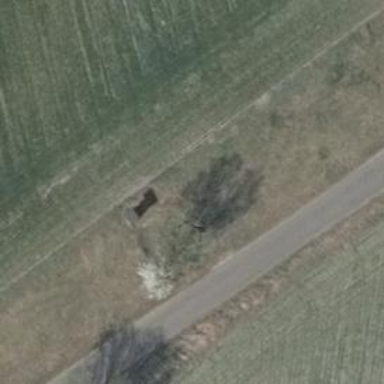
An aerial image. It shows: Hunting stand.